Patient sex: M
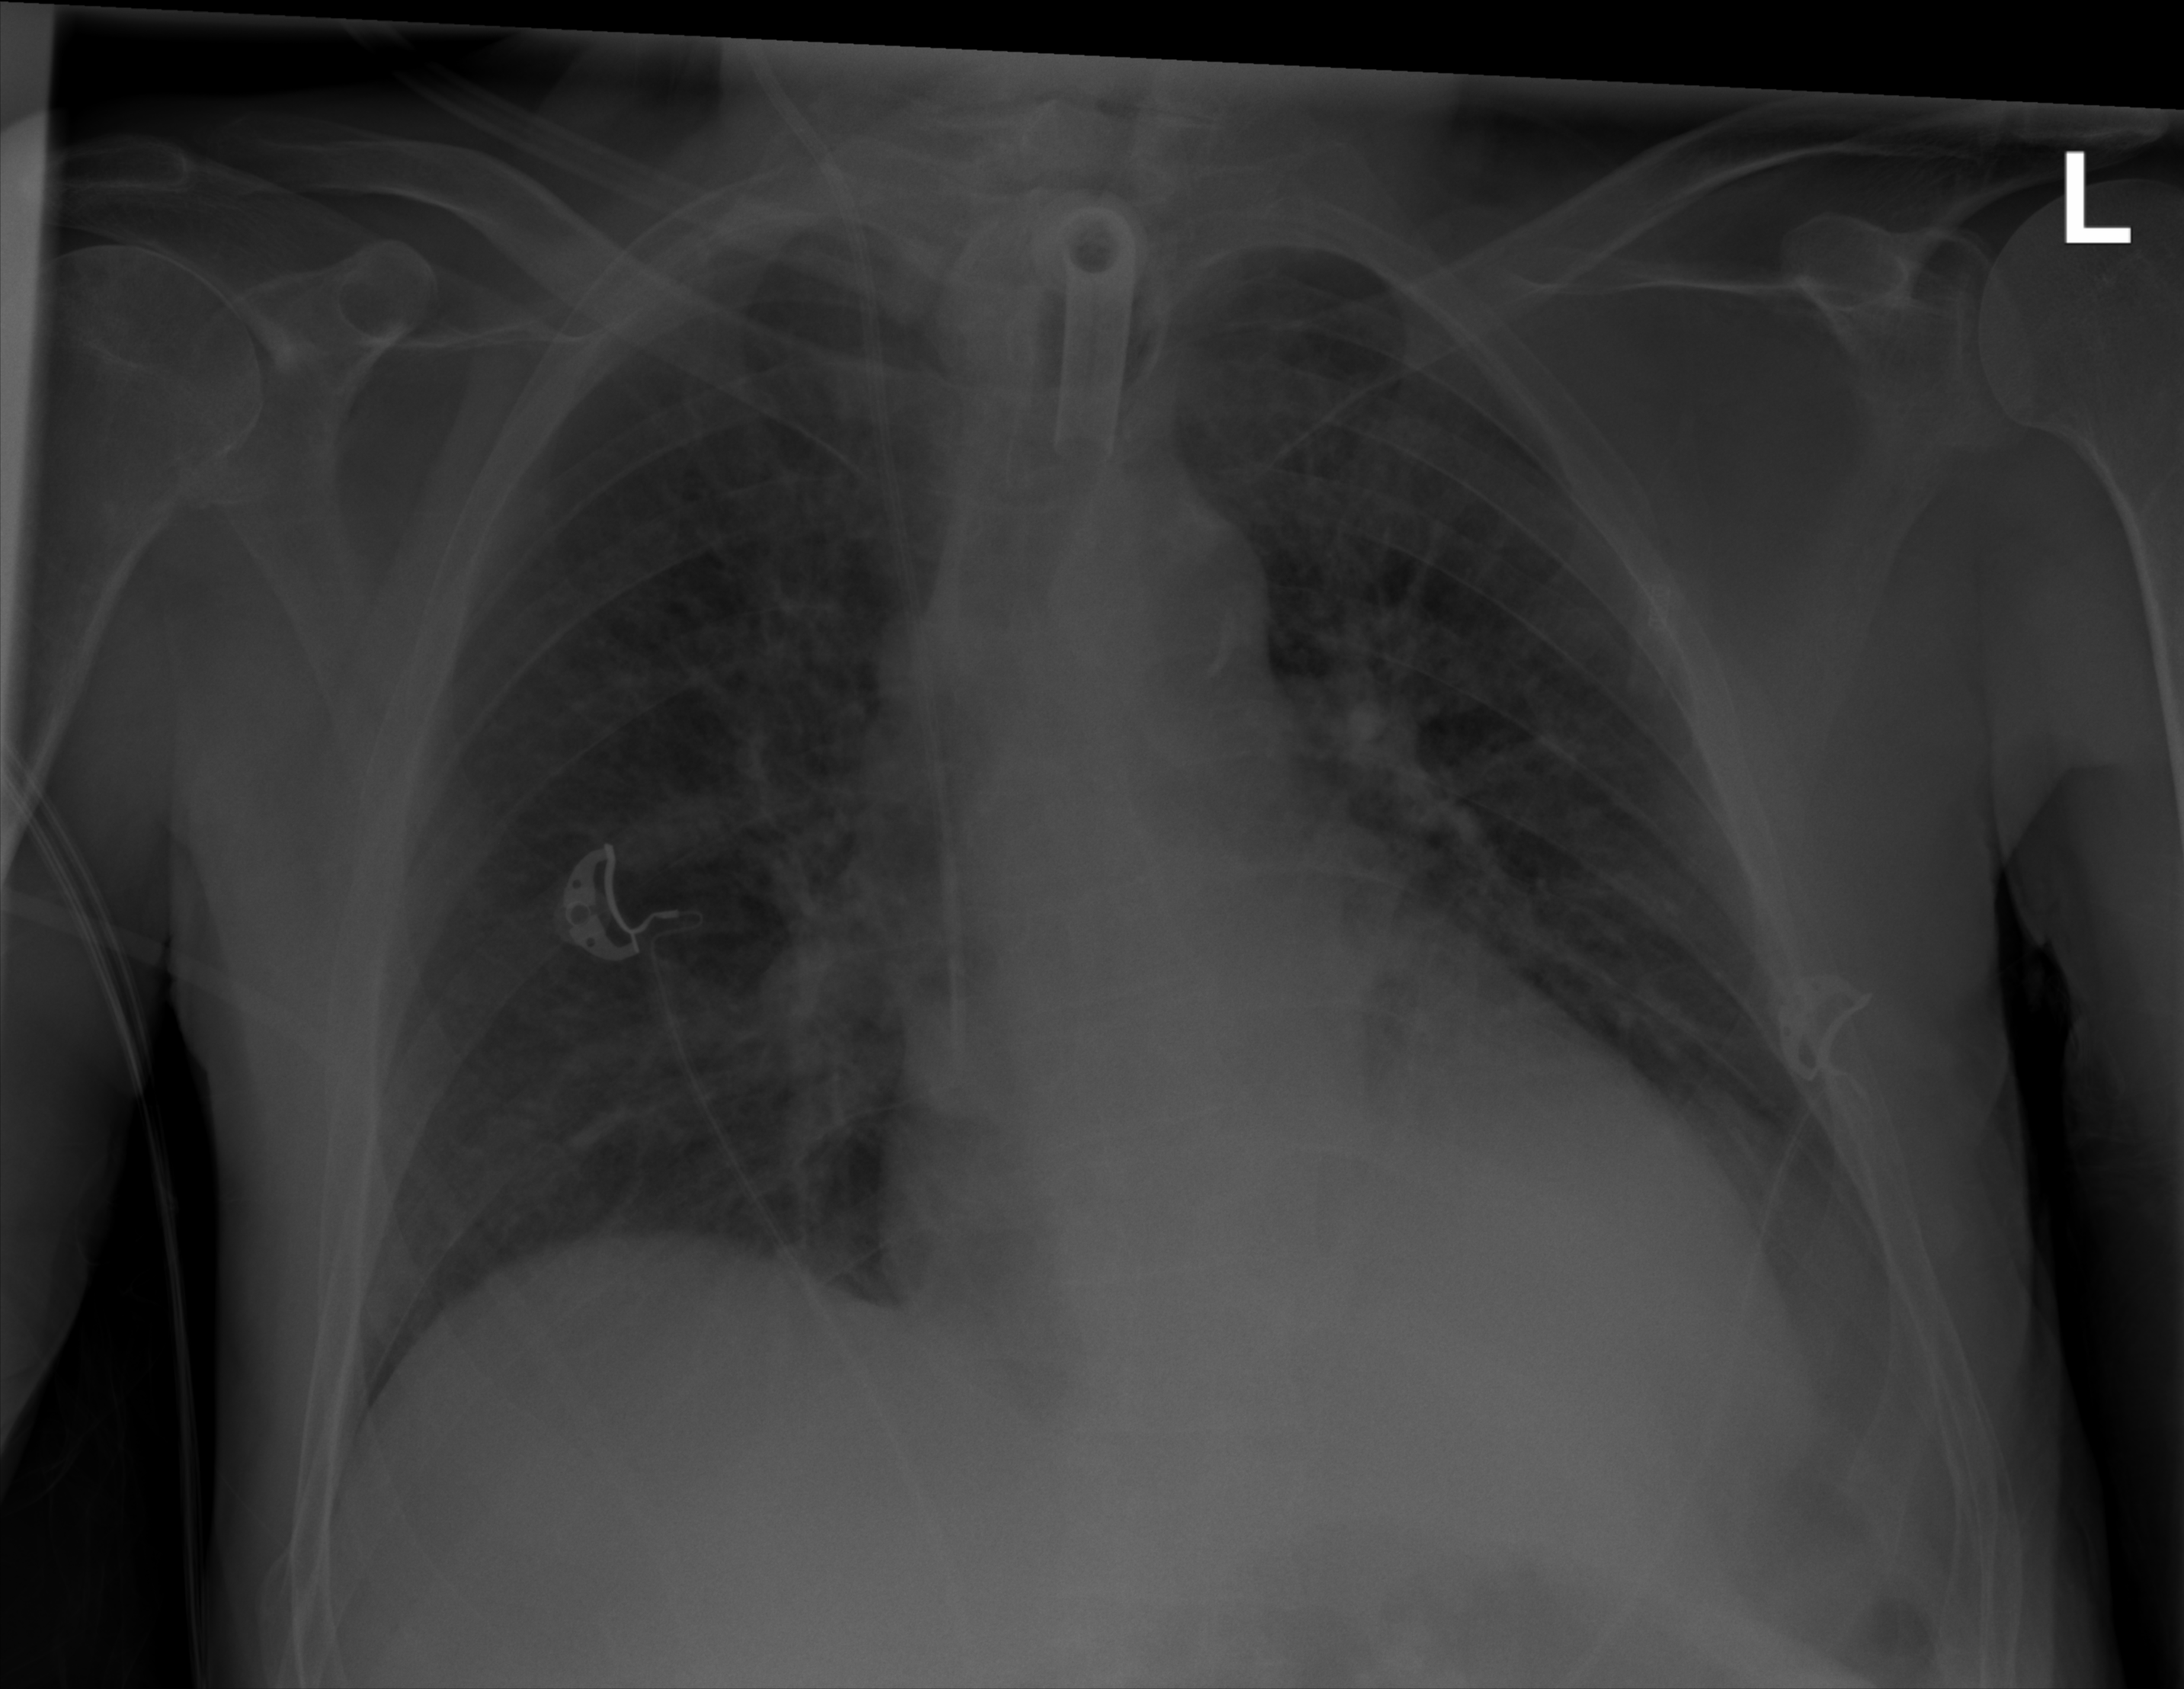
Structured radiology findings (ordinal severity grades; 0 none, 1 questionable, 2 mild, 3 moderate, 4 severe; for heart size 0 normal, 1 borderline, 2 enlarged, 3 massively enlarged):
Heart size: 1
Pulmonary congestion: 2
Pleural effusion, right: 0
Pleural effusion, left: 2
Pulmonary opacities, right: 0
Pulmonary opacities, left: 0
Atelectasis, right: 0
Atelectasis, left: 2